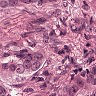
Metastatic tissue present: yes